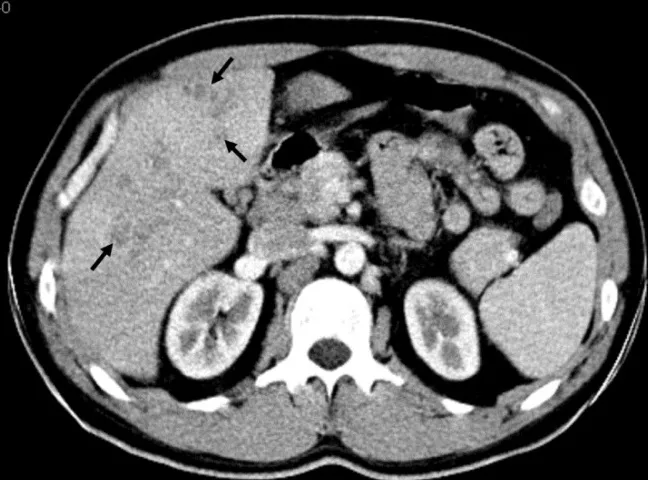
Axial CT scan at late arterial phase demonstrates multiple noduler non-enhancing hypodense lesions (arrows), distributed within periportal areas, in hepatic segments 5 and 6.
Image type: radiology (ct)